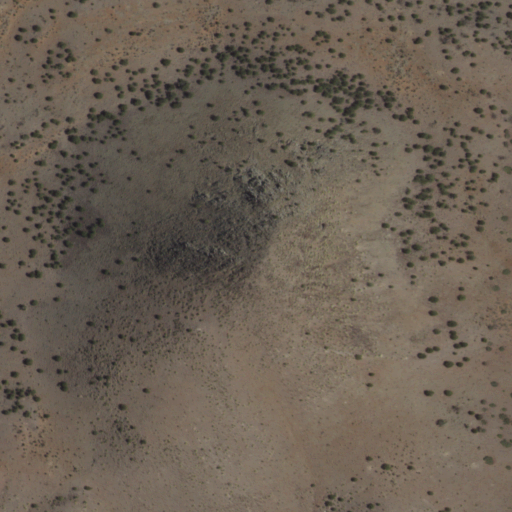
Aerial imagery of mountain in New Mexico named Cerro Alesna containing only shrub